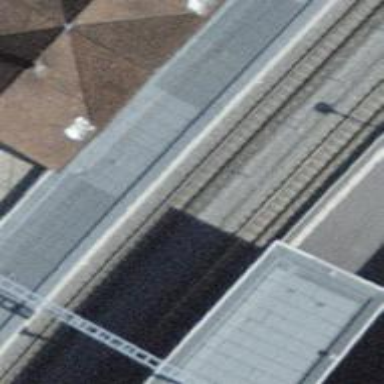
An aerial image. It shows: Railway stop with public transport stop position.